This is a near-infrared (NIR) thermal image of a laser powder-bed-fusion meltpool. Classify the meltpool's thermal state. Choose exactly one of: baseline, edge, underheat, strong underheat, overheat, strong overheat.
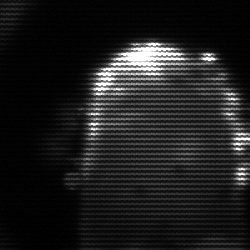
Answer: baseline